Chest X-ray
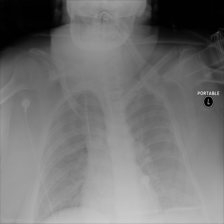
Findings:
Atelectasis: negative
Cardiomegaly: negative
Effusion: negative
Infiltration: positive
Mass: negative
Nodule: negative
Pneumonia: negative
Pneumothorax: negative
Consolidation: negative
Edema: negative
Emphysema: negative
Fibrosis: negative
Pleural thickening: negative
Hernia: negative